Question: So iam using multi select from react-select with redux-form with the onBlur hack(?) which is working fine behind the curtain because when i submit it I have the selected data in values
BUT after visiting any multi select field (even if i dont select anything) I end up with no values at all (nothing is displayed but this

))
'''
const options = [
{ value: 'one', label: 'One' },
{ value: 'two', label: 'Two' }
];
<Select
value="one"
options={options}
multi={true}
{...input}
onBlur={() => {
input.onBlur({...input.value})
}
}
/>
'''
So i end up with values in the redux state but I cant see any values in the field. Anyone know why is this happening?
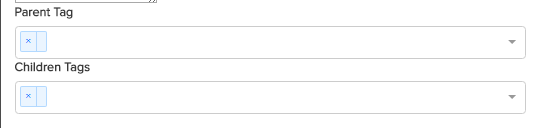
Answer: I have not used more modern versions of 'react-select', but a year ago, there were some issues with having to 'split()' the string value by the 'delimiter' to get the values as an array, and then 'join()' them again to give to the component.
Stuff like this:
'''
if (multi) {
selectValue = value ? value.join(delimiter) : ''
} else {
selectValue = value || null
}
'''
I recommend examining exactly what the value is in Redux, using Redux DevTools, and what value prop is getting passed to 'react-select'. I'm sure you'll find the problem in there.